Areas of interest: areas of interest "Long-distance Bus Station"
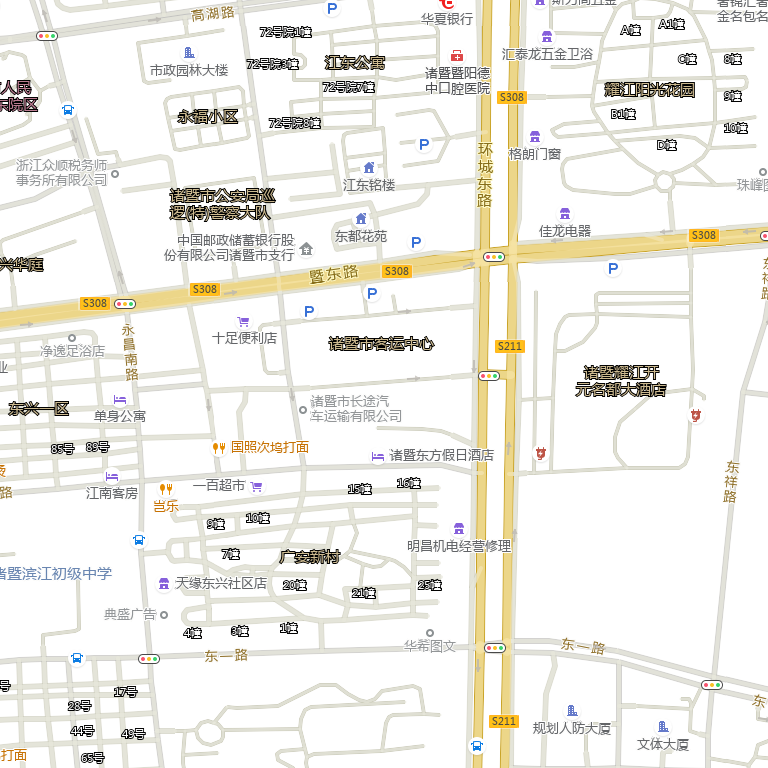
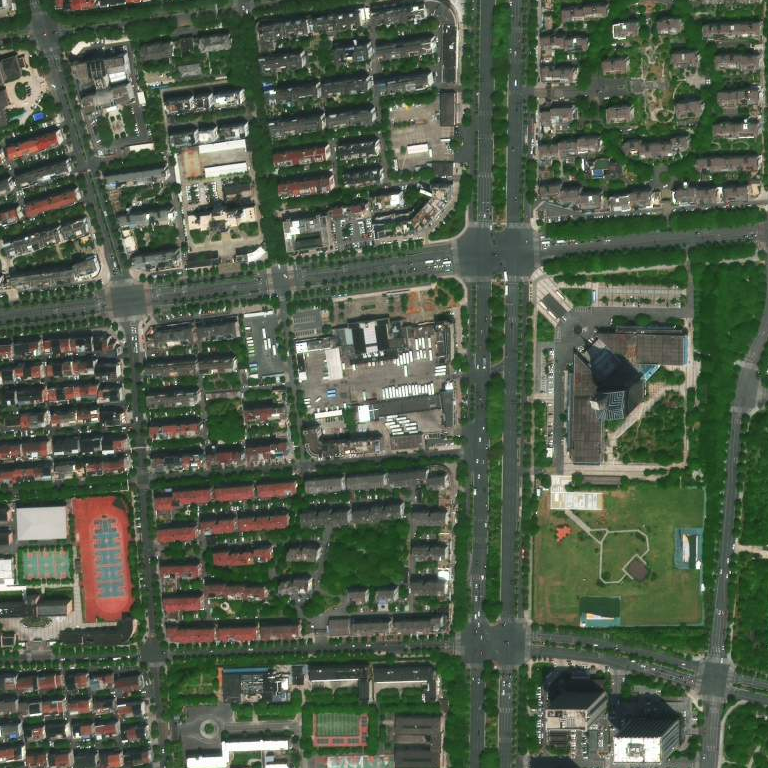